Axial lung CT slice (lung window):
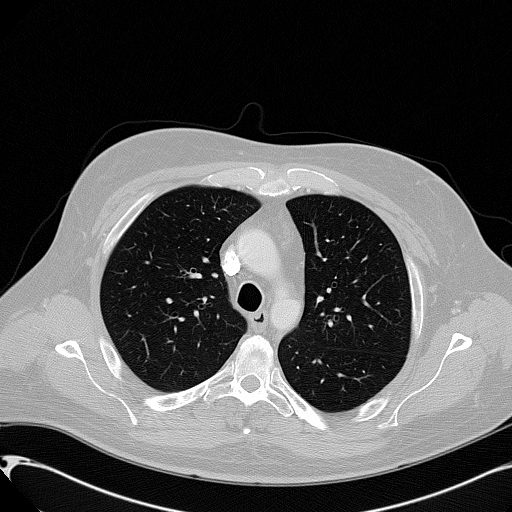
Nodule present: no